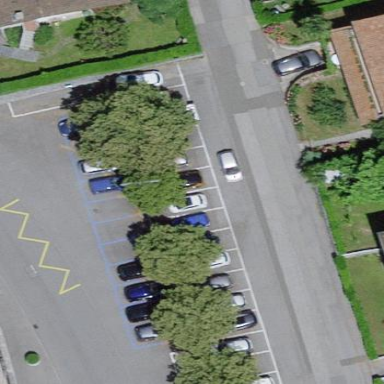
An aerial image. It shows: Parking area with asphalt surface.